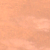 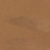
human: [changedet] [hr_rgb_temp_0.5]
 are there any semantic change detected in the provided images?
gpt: No change was made.